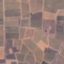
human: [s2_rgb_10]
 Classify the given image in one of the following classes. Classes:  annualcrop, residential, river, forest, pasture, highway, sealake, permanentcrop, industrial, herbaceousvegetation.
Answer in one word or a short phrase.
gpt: PermanentCrop